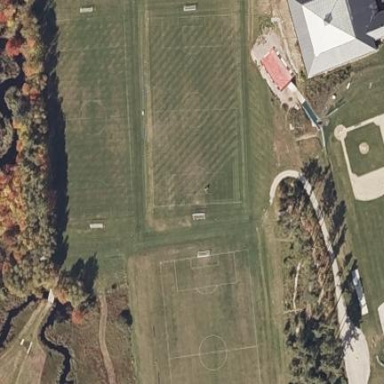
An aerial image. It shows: Soccer pitch for outdoor sports and leisure activities.